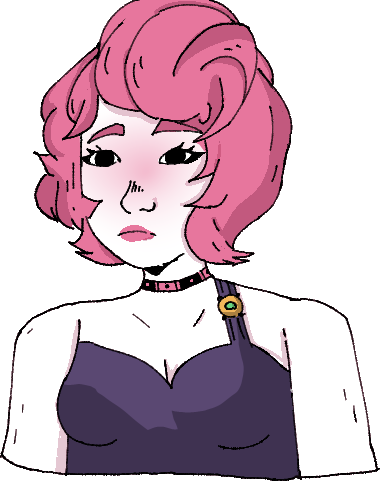
Label: 5_Doomer_Girl